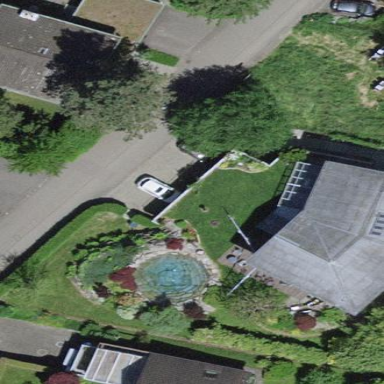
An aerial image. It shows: Garage.